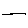
Label: line